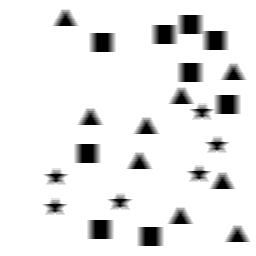
Squares: 9
Triangles: 9
Stars: 6
Total shapes: 24